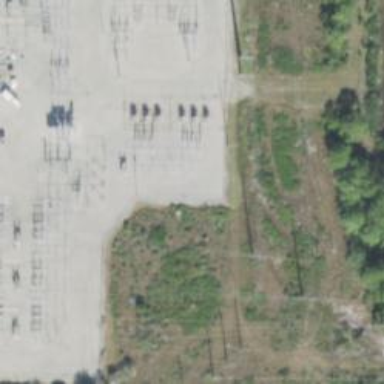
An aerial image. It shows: Switch used for power control.